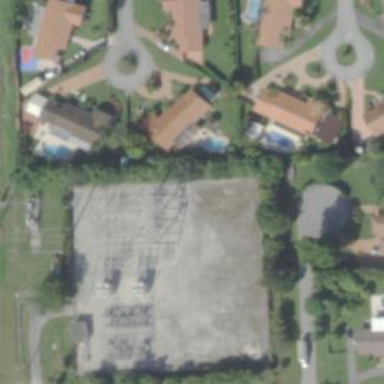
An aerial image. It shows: Outdoor distribution substation.